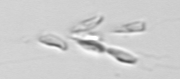
Label: Dinobryon